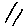
Label: line